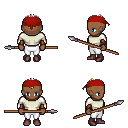
a pixel art fantasy rpg character, female body template, human, dark skin, white long-sleeve shirt, white pants, white blonde short mohawk hairstyle, red bandana, leather bracers, maroon shoes, spear, four views (front, back, left, right), 2x2 character sprite sheet, small pixel art, hard edges, no anti-aliasing